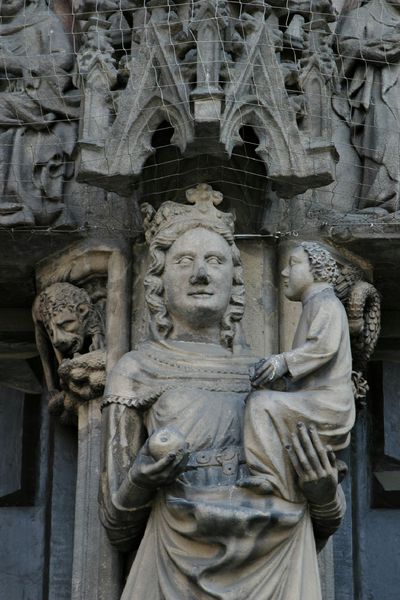
Titel: Westportal von St. Lorenz in Nürnberg
Standort: Nürnberg, St. Lorenz (EU - D - B)
Schlagwörter: hand, frau, kleid, köpfe, nase, pfeiler, gürtel, tier, arm, falten, stein, kirche, figur, haare, kind, gotik, krone, locken, skulptur, statue, apfel, fassade, detail, kreuz, löwenkopf, kathedrale, christus, jesus, baldachin, königin, löwe, heilige, maria, madonna, netz, maßwerk, jesuskind, reichapfel, mario